Question: I am trying to implement the "parent-to-child" navigational transition specifically when you click a Recyclerview entry and the details appear in a fullscreen fragment. Something like this:

How do I go about doing this with so many animation APIs available? (TransitionManager.beginDelayedTransition, SharedTransition, setExitTransition, etc)
- <URL>.'''
TransitionSet exitTransition = new TransitionSet()
.addTransition(new ChangeBounds())
.addTransition(new ChangeTransform())
.addTransition(new ChangeClipBounds())
.addTransition(new ChangeImageTransform())
.addTransition(new Expand())
.setOrdering(TransitionSet.ORDERING_TOGETHER);
TransitionSet enterTransition = new TransitionSet()
.addTransition(new Fade());
newFragment.setEnterTransition(enterTransition);
oldFragment.setExitTransition(exitTransition);
'''
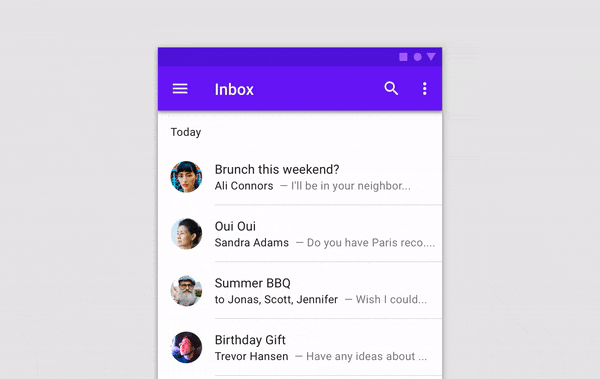
Answer: You should use shared element transitions here. There will be 2 shared elements: your RecyclerView's item background and TextView (for example). Your RecyclerView's item background should be stretched (you need to use 'ChangeTransform' and 'ChangeBounds' transitions) to your SecondFragment's background, and your TextView should be moved to SecondFragment's title. And you should use animations for your Shared Element transitions: firstly you should elevate item background of your RecyclerView, then you start stretching the background and moving your title, and in the end you should set your elevation back to normal. And note that all this time your first fragment should be visible, so you should set an exit duration to it: 'fragment1.setExitTransition(new Fade().setDuration(1).setStartDelay(<duration_of_transition>));'.
So the main goal here is to use SharedElement transitions. There is a very good <URL> aboud SharedElement fragment to fragment transitions.